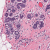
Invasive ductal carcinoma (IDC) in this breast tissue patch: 0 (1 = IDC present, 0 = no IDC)